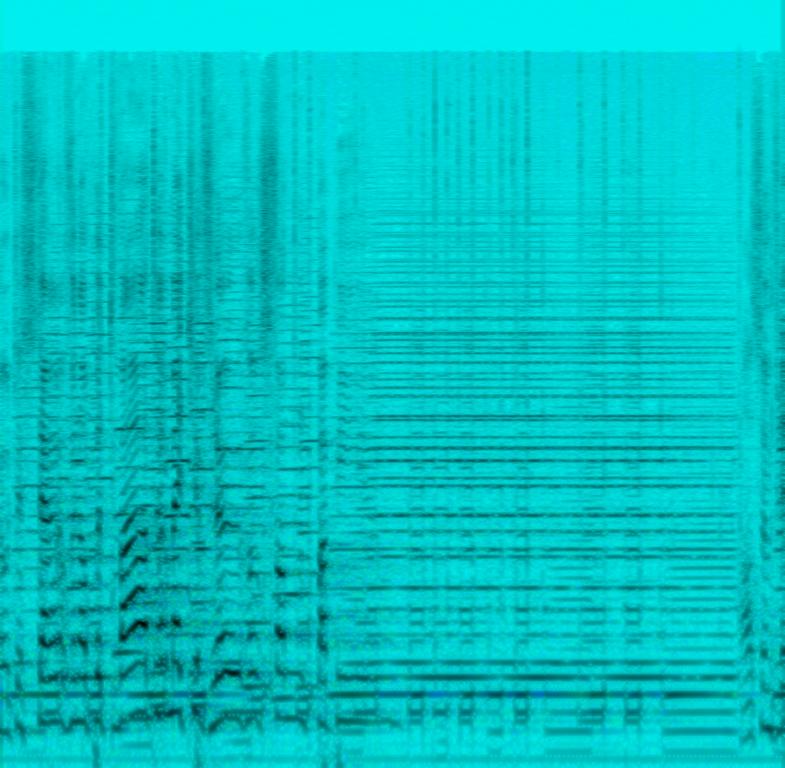
A male vocalist sings this passionate song in Dutch. The tempo is slow with vocal emphasis and an accordion harmony. The song is a simple, narrative, slow Folk song.